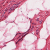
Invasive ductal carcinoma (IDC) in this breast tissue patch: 0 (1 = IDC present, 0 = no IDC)